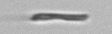
Label: fiber